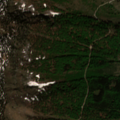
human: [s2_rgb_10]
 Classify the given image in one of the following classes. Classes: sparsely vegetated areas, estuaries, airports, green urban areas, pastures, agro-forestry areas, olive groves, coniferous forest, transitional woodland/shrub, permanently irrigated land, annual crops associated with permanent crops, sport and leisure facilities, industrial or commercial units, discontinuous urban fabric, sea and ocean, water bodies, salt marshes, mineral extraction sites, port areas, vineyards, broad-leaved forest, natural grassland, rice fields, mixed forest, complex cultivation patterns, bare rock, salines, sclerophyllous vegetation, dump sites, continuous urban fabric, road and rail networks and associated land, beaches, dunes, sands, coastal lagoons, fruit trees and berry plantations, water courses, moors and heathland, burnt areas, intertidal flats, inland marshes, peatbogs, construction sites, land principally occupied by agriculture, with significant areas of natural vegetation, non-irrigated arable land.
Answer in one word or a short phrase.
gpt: broad-leaved forest, coniferous forest, mixed forest, natural grassland, sparsely vegetated areas